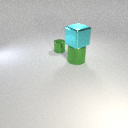
large green metal cylinder in front of small green metal cylinder